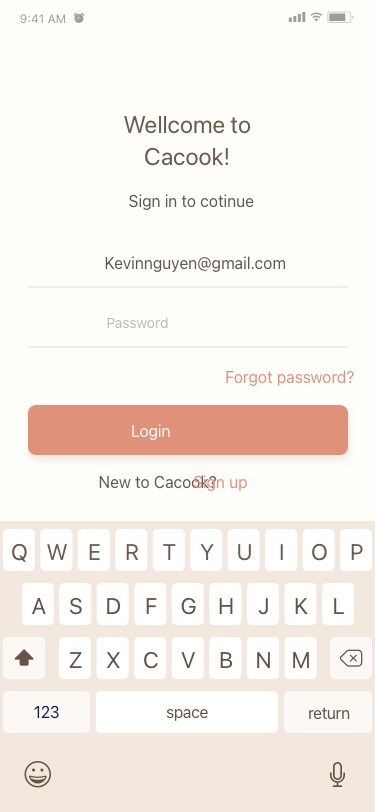
Text in this UI design:
Wellcome to
Cacook!